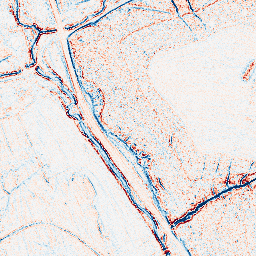
Category: edge_preserving
Decomposition family: bilateral
Decomposition parameters: d: 5
sigma_color: 75
sigma_space: 25
Upsampling method: sinc_hamming
Upsampling parameters: scale: 2
kernel_size: 8
Upsampling scale: 2